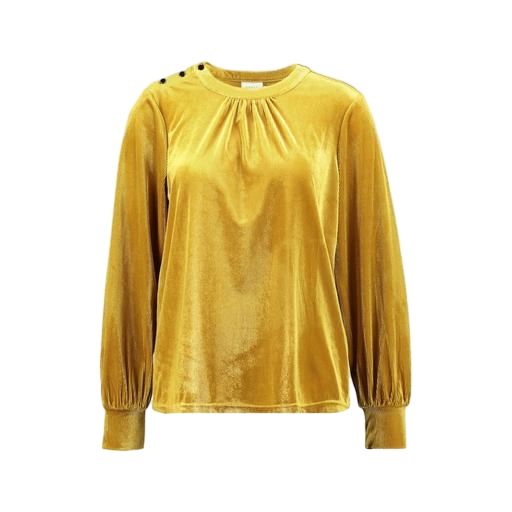
gold high-neck top, pleat-neck top, yellow kerra blouse, white background